Interaction volume radius: 10 \u00c5
Interaction volume height: 45 \u00c5
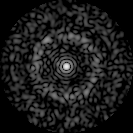
Disorder parameter: 0.8418